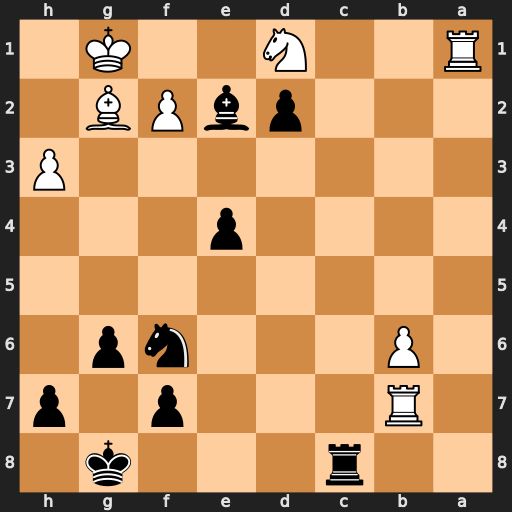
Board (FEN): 2r3k1/1R3p1p/1P3np1/8/4p3/7P/3pbPB1/R2N2K1
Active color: b
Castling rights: -
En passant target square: -
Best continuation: Rc1 Ra8+ Kg7 Kh2 Rxd1